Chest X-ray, AP view. Patient: 45 years old, sex M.
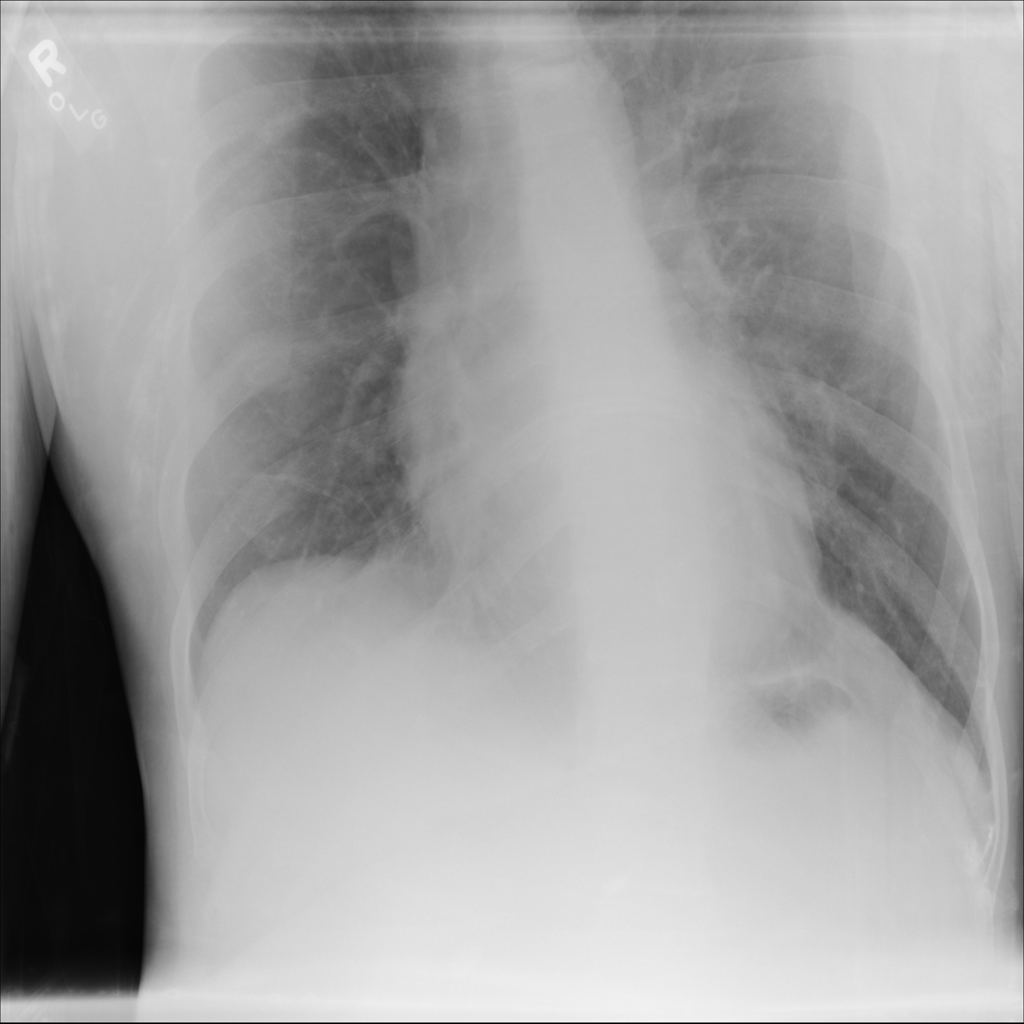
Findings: Atelectasis